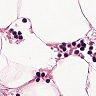
Metastatic tissue present: no